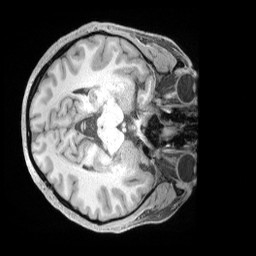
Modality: T1w
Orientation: axial
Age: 35
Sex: female
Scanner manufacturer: siemens
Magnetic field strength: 3 T
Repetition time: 2 s
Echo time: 0.00211 s